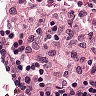
Metastatic tissue present: no